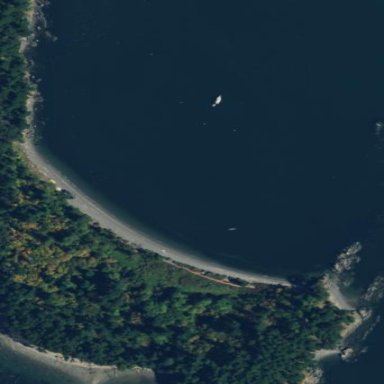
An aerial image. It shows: Beautiful beach with natural surroundings.